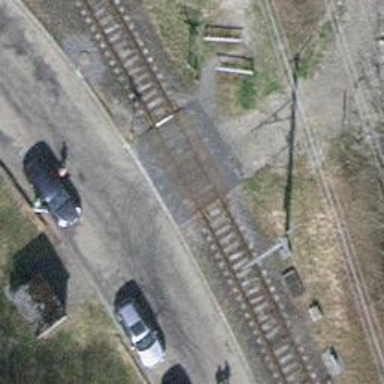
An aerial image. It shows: Railway crossing.